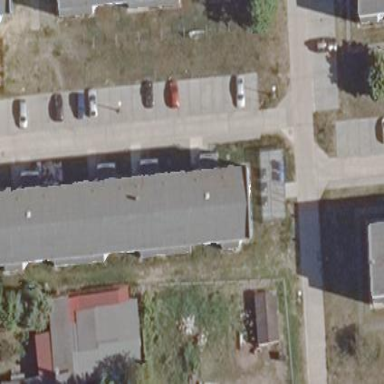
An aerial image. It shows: Part of building.